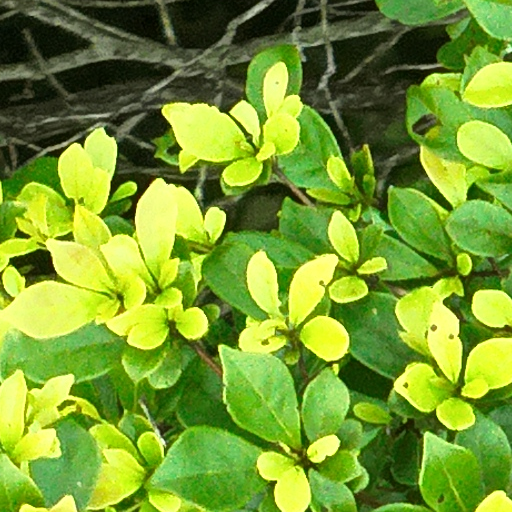
Species: Terminalia amazonia
GBIF accepted scientific name: Terminalia amazonica
Crown area (m\u00b2): 610.872